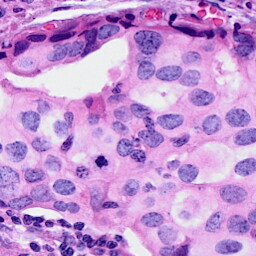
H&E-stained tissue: Breast